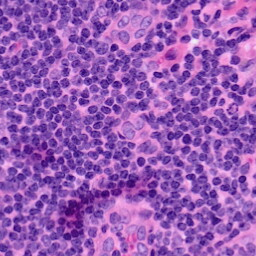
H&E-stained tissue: LymphNode